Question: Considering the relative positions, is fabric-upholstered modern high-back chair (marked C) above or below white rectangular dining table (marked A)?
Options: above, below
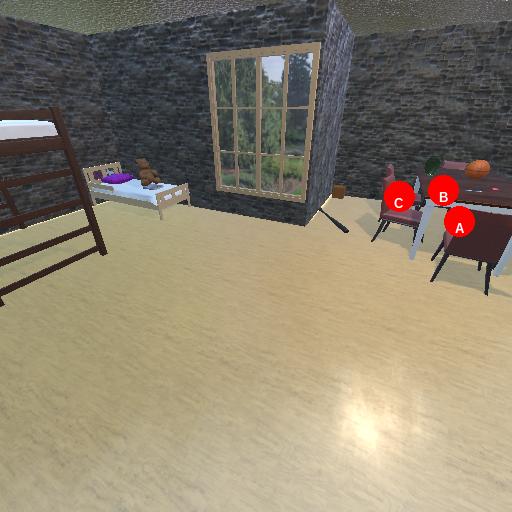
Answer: above